Field crop: maize
Growth stage: 1
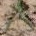
Species: atriplex